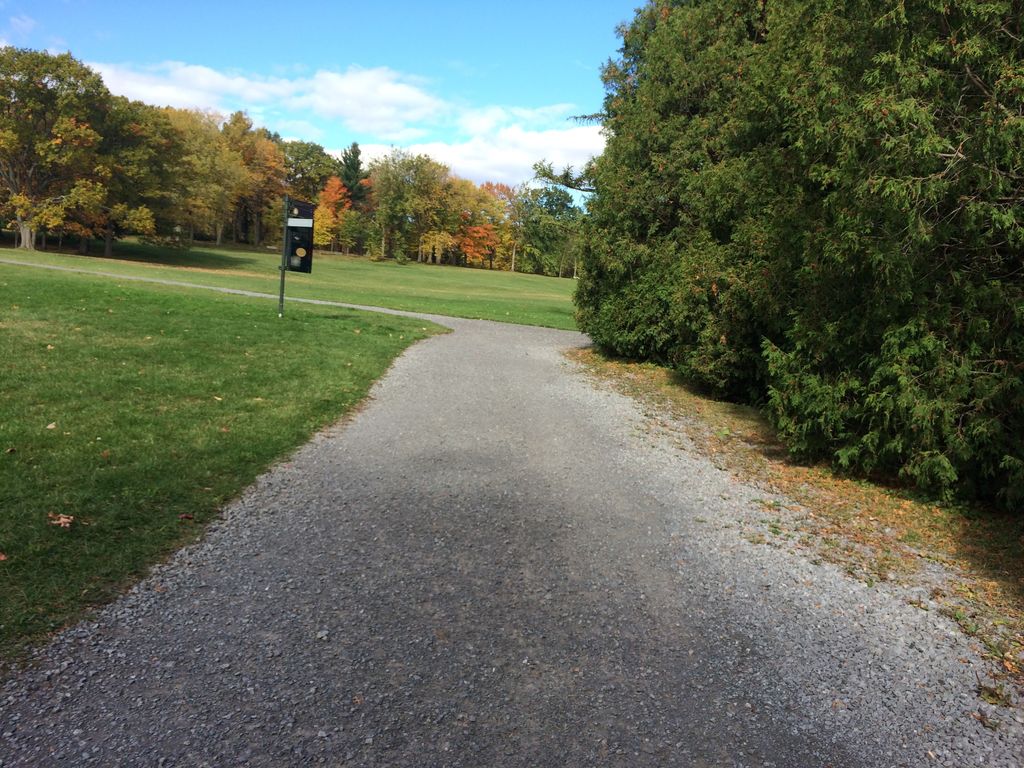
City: quebec_city